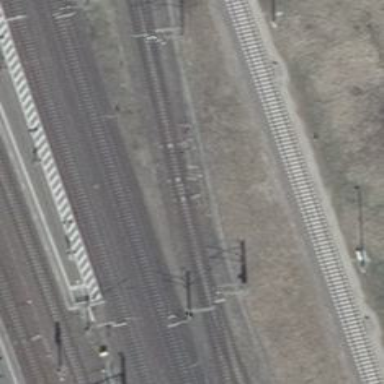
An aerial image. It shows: Railway switch with the turnout side on the left.